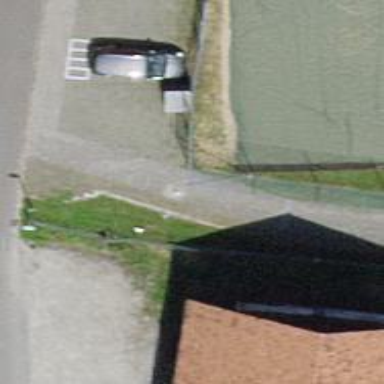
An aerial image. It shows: Bollard barrier.